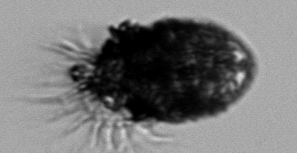
Label: Stenosemella_pacifica